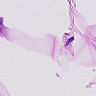
Metastatic tissue present: no